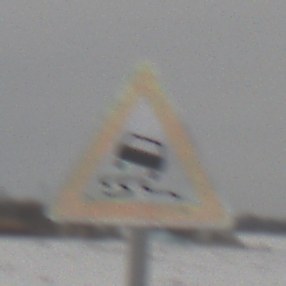
Verkehrszeichen: SchleuderOderRutschgefahr
Umgebung: Outdoor, Nature
Tageszeit: MorningAfternoon
Wetter: Overcast
Licht: Natural
Jahreszeit: Winter
Kontrast: LowContrast